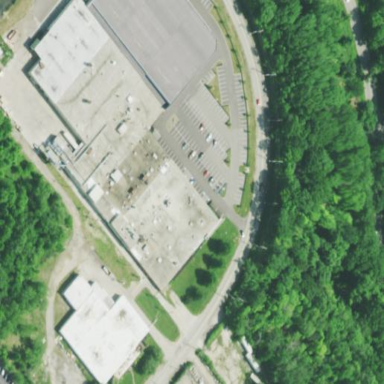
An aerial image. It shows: Parking area.